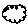
Label: cloud